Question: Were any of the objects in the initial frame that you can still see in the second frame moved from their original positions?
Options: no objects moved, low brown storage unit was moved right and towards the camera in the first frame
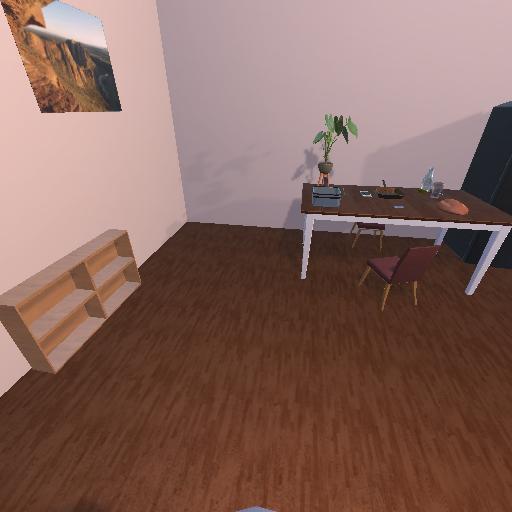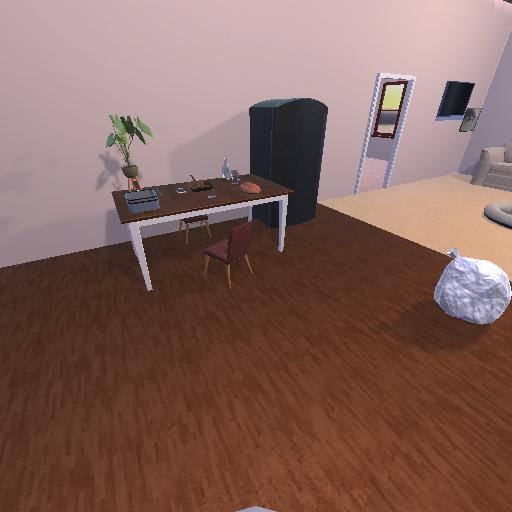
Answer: no objects moved